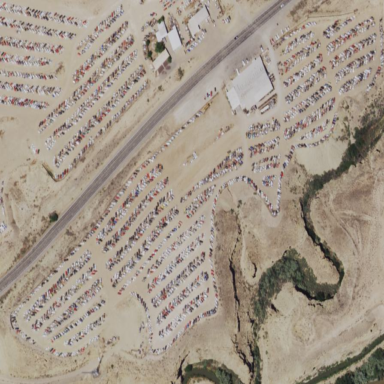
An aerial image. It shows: Industrial area designated as scrap yard.